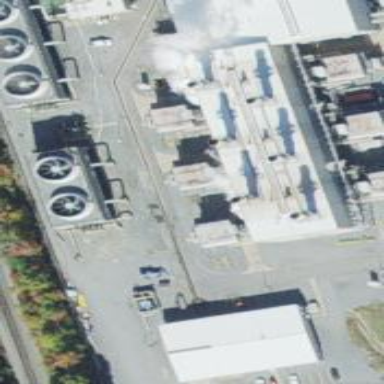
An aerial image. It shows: Gas turbine generator powered by gas.